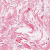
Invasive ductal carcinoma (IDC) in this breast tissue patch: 0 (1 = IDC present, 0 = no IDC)